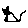
Label: cat